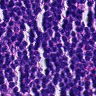
Metastatic tissue present: no